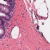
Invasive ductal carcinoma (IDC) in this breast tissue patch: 0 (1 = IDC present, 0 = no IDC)